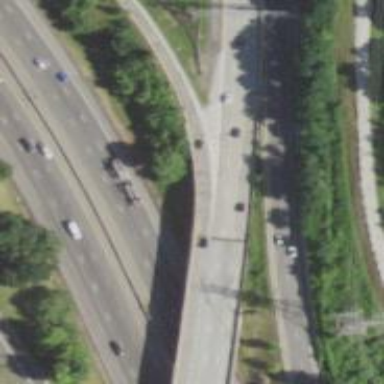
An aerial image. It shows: Motorway link bridge.